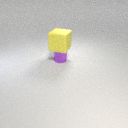
large yellow rubber cube above small purple metal cylinder